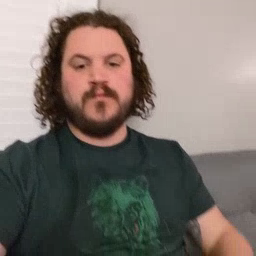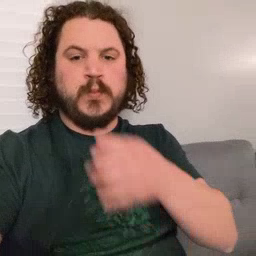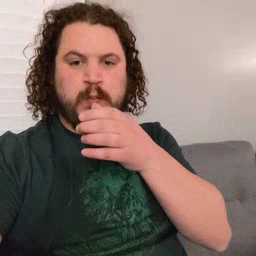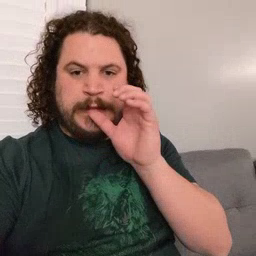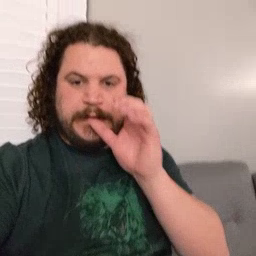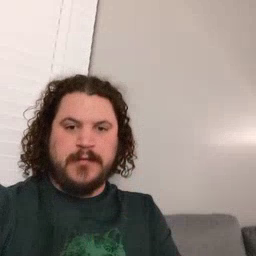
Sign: drink